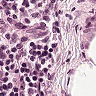
Metastatic tissue present: no